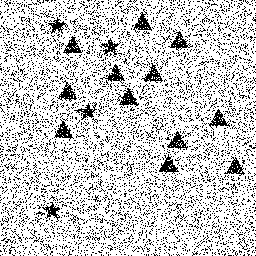
Squares: 0
Triangles: 12
Stars: 4
Total shapes: 16